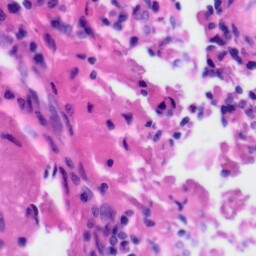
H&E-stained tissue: Tonsil